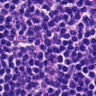
Metastatic tissue present: no